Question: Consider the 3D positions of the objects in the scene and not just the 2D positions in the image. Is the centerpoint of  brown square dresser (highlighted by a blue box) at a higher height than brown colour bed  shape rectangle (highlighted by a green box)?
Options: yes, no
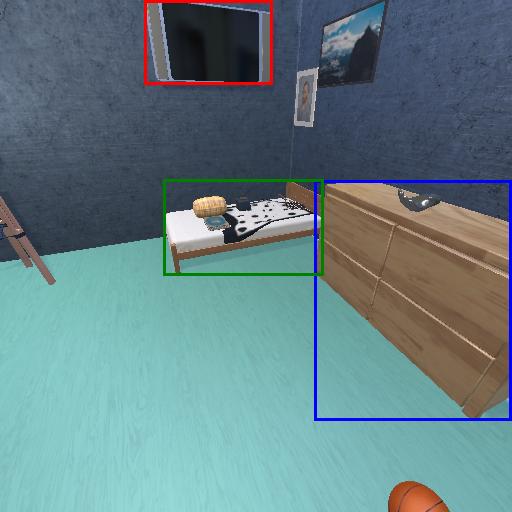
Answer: yes